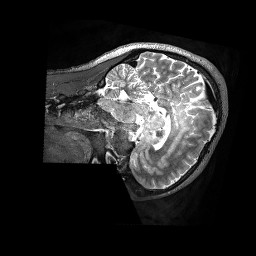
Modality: T2w
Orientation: sagittal
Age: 24
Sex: male
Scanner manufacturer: siemens
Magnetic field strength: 3 T
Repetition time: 3.2 s
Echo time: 0.562 s